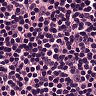
Metastatic tissue present: no